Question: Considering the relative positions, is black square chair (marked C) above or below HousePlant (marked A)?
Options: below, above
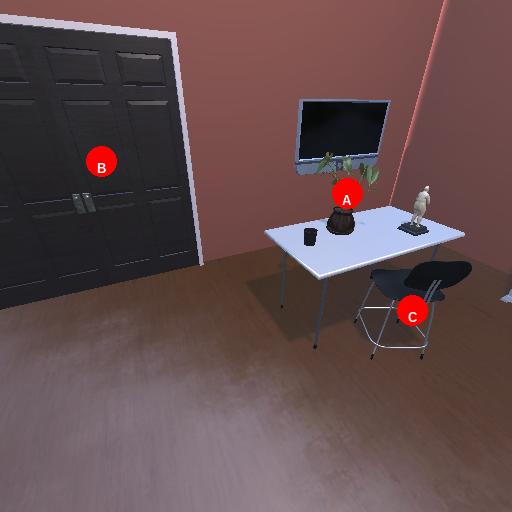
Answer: below